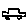
Label: car